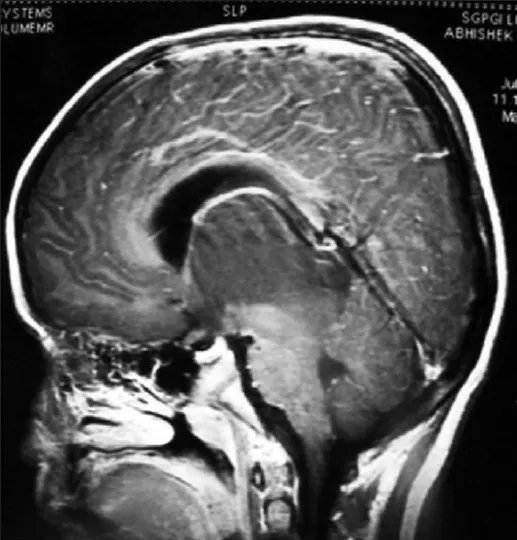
MR scan of head sagittal image showing extent of tumor till midbrain.
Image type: radiology (mri)